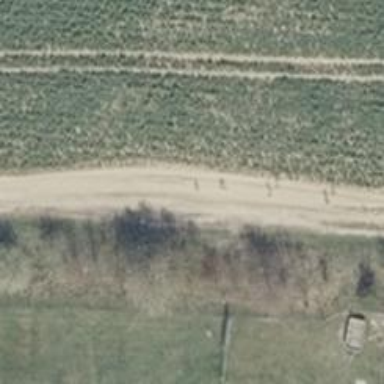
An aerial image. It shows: Dirt track road with grade 4 tracktype.